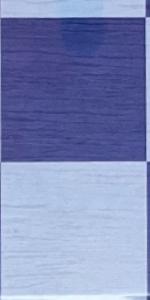
Label: Empty